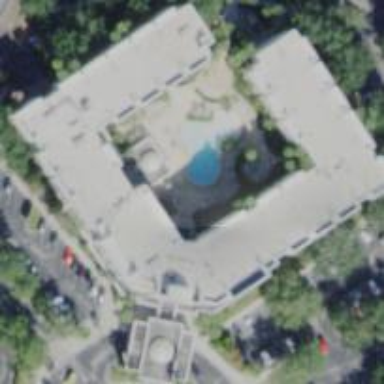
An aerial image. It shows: Hotel building.